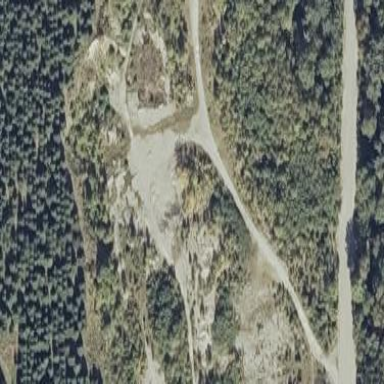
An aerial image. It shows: Quarry used for extracting aggregate resources.